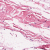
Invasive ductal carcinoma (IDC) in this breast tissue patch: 0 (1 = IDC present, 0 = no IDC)